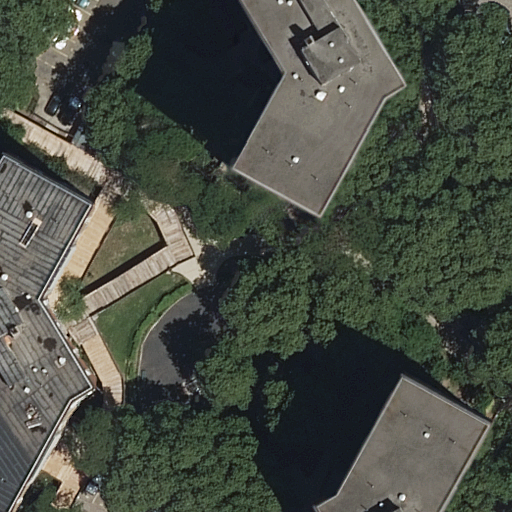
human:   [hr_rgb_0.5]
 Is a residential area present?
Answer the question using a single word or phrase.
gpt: yes

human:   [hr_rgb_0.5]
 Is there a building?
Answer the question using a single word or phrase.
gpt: yes

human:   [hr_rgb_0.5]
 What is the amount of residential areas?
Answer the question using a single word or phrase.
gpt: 1

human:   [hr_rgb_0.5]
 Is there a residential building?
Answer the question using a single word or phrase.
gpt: yes

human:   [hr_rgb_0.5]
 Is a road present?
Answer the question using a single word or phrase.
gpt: yes

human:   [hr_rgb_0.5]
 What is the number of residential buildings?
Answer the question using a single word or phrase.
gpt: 3

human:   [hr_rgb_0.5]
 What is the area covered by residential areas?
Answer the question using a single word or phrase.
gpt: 194m2

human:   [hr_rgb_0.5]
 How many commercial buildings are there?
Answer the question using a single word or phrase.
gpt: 0

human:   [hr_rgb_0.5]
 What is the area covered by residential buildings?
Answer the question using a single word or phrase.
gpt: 1716m2

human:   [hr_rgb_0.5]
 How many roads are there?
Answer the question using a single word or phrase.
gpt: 3

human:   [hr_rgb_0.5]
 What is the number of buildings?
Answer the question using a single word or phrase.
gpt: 3

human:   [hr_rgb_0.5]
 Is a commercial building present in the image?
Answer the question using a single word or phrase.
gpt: no

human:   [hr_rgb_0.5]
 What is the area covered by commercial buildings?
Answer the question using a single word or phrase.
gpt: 0m2

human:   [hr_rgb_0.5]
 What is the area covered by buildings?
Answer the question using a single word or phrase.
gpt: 1716m2

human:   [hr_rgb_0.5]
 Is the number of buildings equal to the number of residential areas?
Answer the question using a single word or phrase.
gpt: no

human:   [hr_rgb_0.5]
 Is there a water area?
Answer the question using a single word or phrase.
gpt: no

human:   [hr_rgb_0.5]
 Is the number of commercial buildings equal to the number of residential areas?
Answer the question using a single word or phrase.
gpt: no

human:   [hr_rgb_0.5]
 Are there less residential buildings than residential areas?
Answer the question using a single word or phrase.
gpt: no

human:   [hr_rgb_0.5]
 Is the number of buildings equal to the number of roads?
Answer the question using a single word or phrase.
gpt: yes

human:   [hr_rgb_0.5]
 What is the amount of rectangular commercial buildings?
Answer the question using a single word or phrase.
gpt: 0

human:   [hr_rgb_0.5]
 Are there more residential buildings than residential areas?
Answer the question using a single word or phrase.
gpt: yes

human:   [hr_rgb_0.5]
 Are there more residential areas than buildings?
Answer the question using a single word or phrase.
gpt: no

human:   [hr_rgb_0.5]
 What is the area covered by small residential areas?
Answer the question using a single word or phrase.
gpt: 0m2

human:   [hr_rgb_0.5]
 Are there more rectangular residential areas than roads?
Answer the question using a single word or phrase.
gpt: no

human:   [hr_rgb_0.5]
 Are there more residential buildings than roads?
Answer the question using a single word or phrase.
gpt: no

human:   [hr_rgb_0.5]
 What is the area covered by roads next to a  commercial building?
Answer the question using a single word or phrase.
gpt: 0m2

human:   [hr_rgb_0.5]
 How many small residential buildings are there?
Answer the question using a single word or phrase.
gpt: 0

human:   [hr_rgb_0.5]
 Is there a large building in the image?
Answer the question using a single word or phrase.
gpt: yes

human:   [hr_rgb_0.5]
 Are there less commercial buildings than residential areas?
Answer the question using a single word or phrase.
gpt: yes

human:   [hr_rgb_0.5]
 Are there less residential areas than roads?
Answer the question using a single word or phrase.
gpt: yes

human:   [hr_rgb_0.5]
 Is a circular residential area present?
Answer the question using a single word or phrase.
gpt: no

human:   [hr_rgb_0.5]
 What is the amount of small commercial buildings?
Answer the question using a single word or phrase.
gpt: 0

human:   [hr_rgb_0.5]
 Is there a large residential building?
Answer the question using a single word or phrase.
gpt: yes

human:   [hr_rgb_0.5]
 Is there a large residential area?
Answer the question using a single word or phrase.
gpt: no

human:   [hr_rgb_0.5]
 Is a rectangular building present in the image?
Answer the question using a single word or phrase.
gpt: yes

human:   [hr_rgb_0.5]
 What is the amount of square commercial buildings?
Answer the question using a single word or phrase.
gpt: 0

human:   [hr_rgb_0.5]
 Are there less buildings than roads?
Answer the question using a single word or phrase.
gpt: no

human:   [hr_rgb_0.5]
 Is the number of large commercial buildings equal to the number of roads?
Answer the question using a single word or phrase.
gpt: no

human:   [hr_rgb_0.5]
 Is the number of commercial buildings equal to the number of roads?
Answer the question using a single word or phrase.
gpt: no

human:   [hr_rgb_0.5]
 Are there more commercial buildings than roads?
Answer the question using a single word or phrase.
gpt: no

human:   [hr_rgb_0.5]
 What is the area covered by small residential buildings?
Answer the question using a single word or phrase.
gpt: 0m2

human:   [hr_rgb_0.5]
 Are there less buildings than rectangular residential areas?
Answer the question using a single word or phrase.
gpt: no

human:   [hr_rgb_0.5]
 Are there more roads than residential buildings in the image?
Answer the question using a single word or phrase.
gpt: no

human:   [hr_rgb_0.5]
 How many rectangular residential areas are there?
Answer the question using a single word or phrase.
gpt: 1

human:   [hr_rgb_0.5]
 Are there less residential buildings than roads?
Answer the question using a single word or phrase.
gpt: no

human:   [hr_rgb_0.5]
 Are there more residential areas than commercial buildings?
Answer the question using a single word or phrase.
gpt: yes

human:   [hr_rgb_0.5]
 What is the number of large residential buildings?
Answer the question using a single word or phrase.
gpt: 3

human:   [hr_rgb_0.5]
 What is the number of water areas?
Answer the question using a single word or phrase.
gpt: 0

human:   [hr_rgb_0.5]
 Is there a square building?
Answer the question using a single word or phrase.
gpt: no

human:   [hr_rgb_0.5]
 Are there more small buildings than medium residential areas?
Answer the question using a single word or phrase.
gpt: no

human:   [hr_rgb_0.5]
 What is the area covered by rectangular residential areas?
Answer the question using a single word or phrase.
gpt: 194m2

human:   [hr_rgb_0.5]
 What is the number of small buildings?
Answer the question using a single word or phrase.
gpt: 0

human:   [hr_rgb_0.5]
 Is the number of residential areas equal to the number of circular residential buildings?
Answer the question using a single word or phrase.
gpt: no

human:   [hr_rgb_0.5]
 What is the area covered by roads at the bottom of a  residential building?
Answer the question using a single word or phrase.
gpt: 0m2

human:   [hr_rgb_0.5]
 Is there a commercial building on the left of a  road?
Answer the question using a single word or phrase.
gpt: no

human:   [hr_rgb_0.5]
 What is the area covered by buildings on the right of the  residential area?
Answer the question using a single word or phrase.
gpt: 1716m2

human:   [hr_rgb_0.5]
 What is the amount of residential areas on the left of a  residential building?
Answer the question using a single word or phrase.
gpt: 1

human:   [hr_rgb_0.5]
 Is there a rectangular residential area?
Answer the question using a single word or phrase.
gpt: yes

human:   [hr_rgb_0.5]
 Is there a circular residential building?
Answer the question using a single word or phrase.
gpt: no

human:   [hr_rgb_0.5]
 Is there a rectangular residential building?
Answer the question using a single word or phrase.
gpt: yes

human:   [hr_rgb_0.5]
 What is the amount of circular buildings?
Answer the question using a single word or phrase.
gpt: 0

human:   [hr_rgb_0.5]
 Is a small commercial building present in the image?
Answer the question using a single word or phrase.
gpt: no

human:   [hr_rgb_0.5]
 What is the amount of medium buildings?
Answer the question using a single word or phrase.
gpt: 0

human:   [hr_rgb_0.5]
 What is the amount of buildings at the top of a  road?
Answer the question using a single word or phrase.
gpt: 1